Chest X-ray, PA view. Patient: 37 years old, sex M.
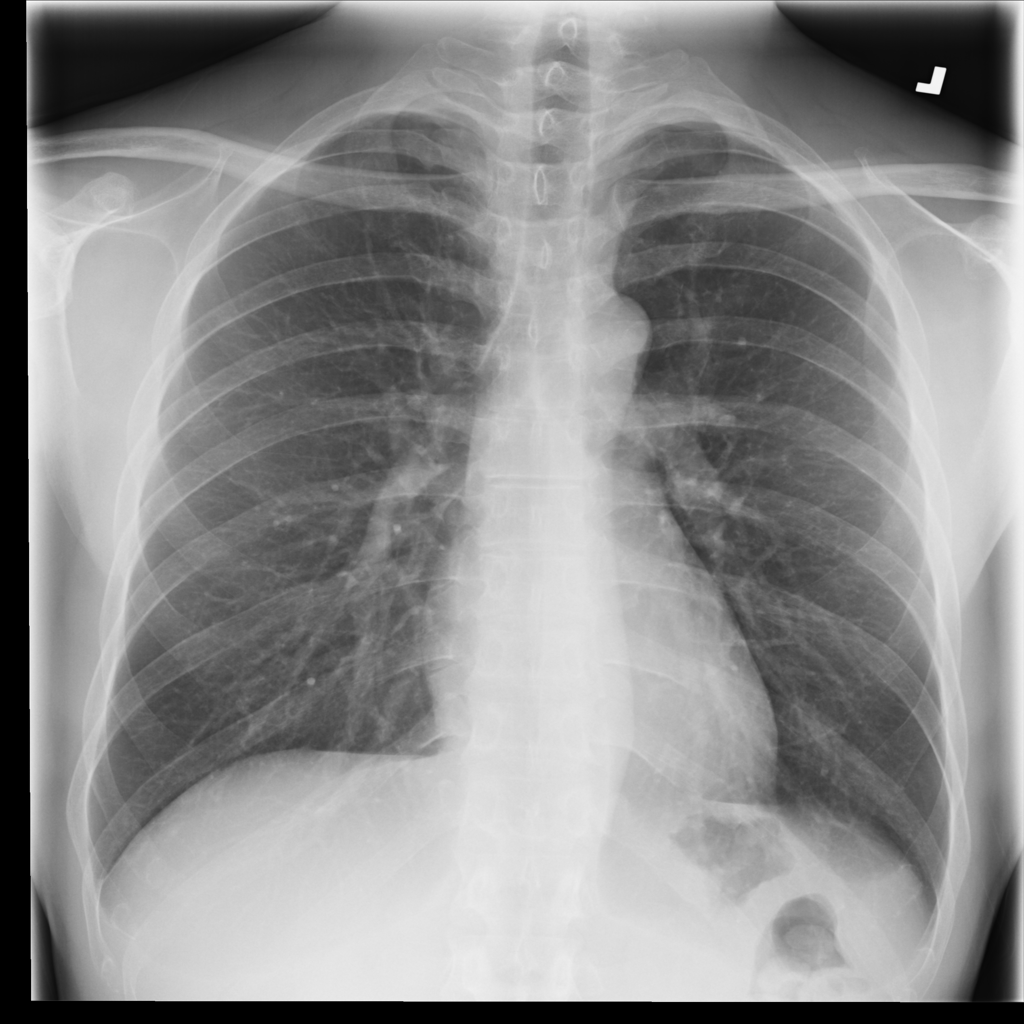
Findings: No Finding